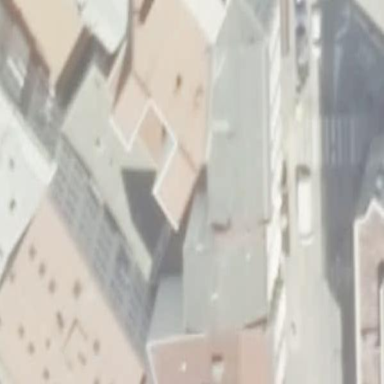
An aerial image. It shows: Part of building.